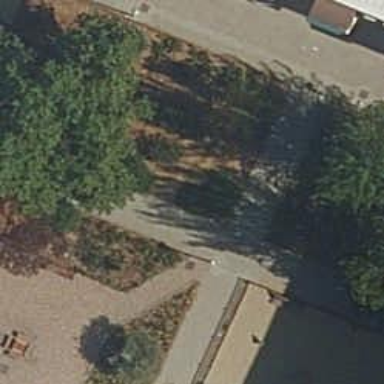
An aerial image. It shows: Footway made of paving stones.